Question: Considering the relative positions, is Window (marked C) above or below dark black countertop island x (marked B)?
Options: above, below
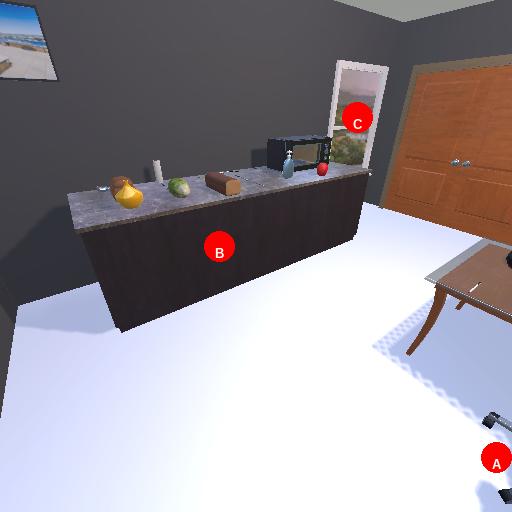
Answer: above